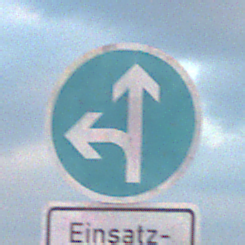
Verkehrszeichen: VorgeschriebeneFahrtrichtungGeradeausOderLinks
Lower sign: BesondereFahrzeugeUndTransportgueter3
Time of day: SunriseSunset
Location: Outdoor (Beach)
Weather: PartlyCloudy
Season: NotSpecified
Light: Natural